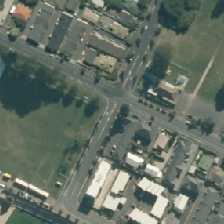
Land cover: urban_build_up